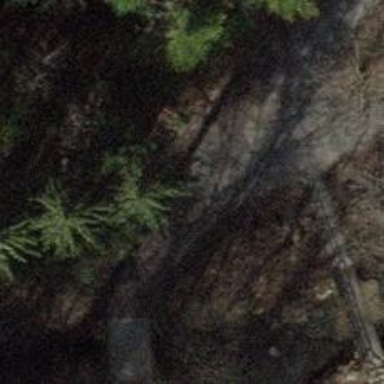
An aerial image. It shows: Compacted track with grade2 level.